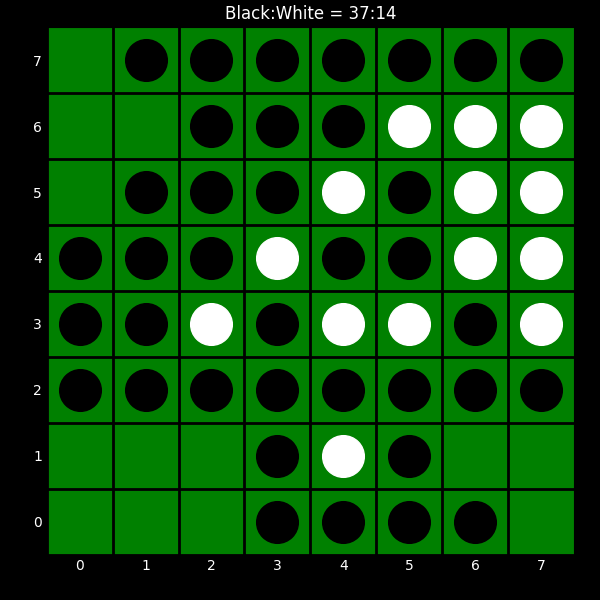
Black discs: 37
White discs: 14